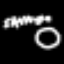
Label: square